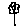
Label: flower